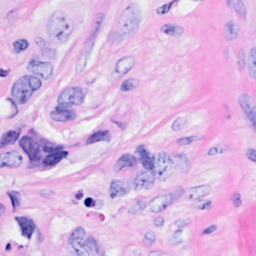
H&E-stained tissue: Breast